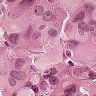
Metastatic tissue present: yes